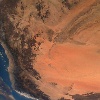
Label: land